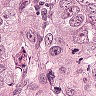
Metastatic tissue present: yes